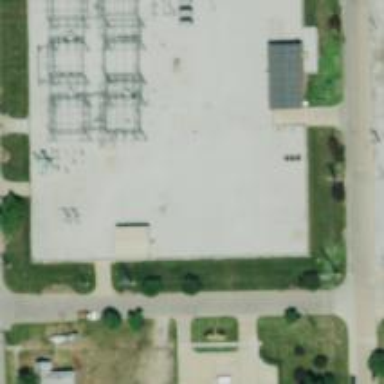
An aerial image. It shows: Power substation.